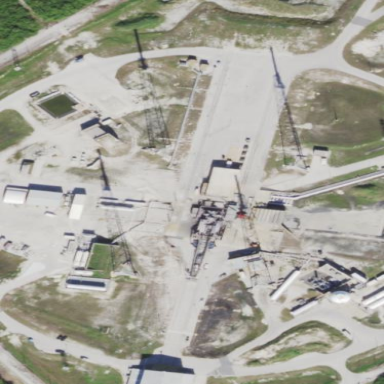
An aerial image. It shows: Launch complex at the airport.